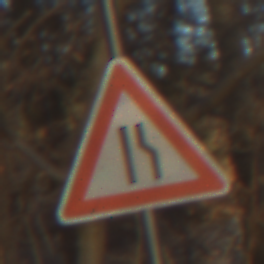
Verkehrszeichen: EinseitigVerengteFahrbahnRechts
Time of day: SunriseSunset
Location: Outdoor (Nature)
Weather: Clear
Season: Autumn
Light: Natural